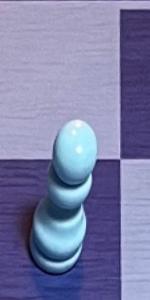
Label: Pawn_White